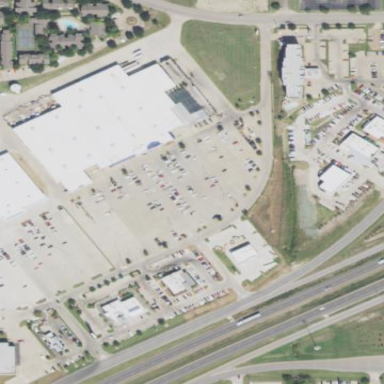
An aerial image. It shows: Retail area.